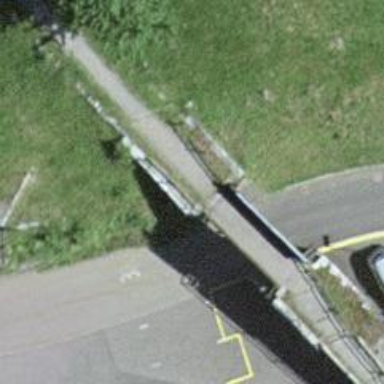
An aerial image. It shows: Footway on bridge with asphalt surface.